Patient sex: F
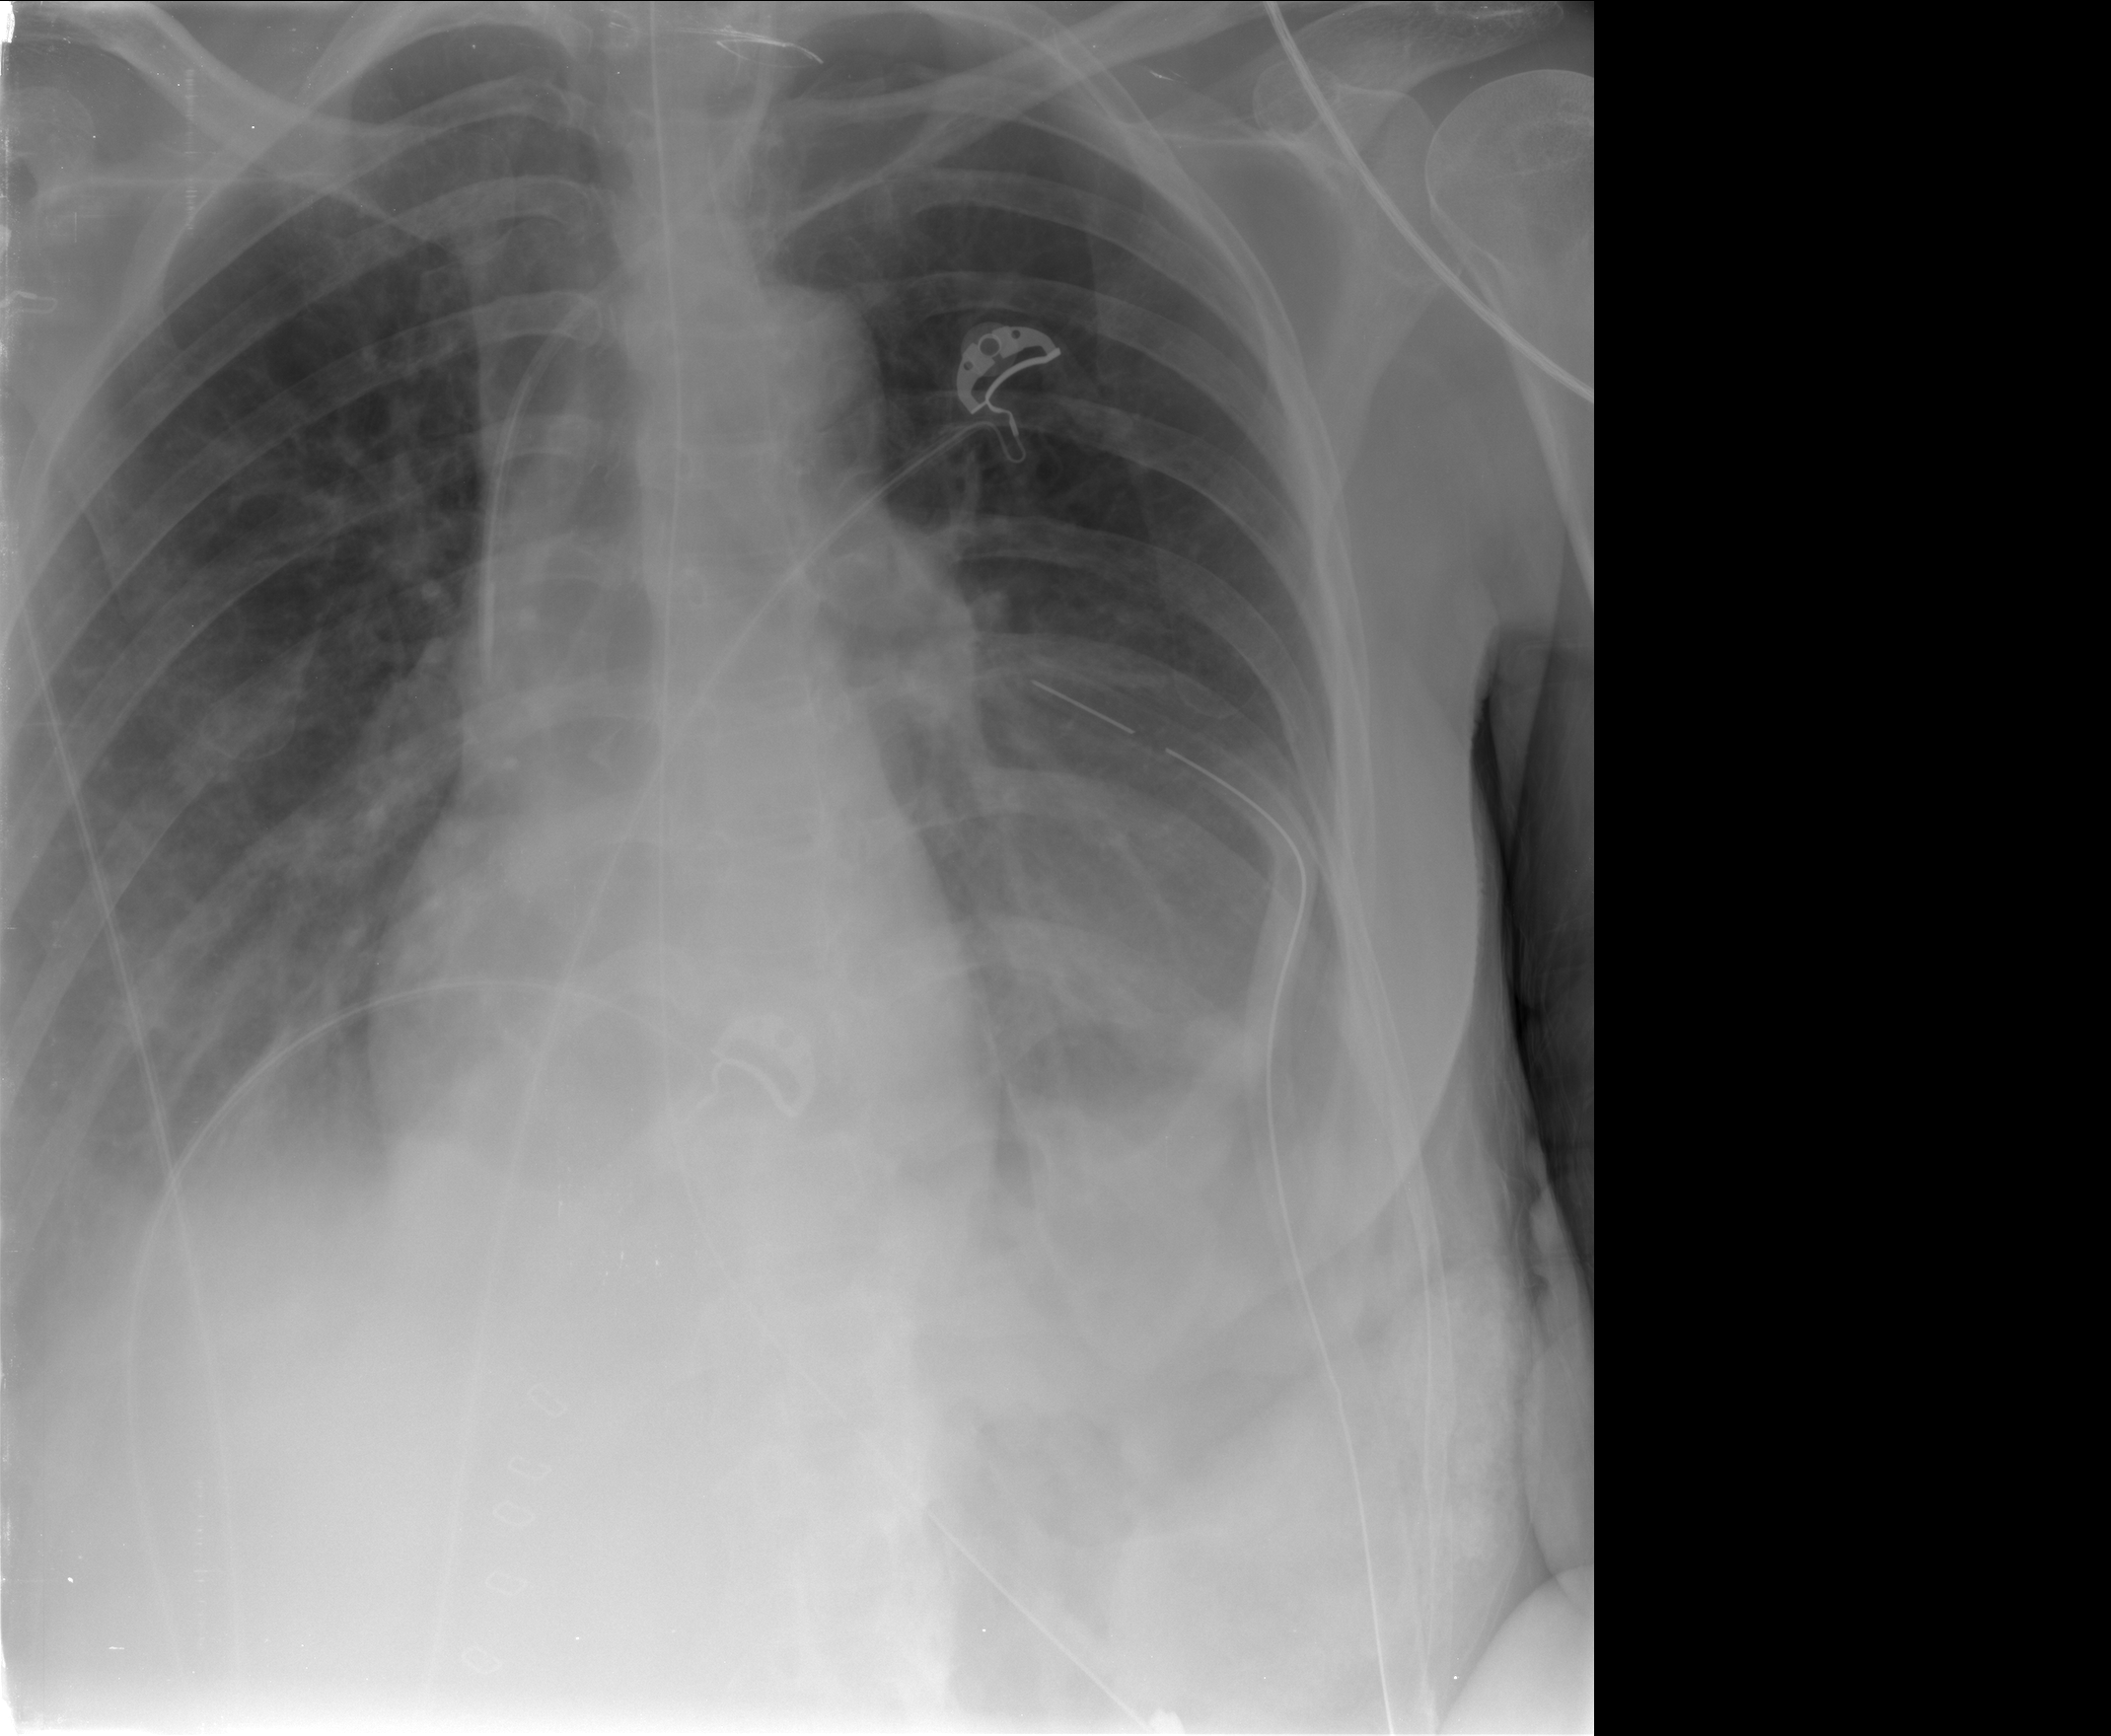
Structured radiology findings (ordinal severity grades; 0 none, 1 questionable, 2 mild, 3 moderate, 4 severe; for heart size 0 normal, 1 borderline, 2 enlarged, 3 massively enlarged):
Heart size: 0
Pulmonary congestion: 0
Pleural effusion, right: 2
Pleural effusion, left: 2
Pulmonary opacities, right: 2
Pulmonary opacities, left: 2
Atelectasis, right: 2
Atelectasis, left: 2